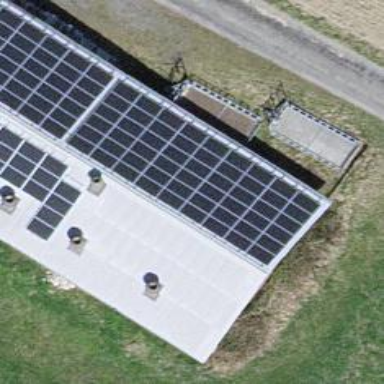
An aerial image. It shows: Solar power generator.